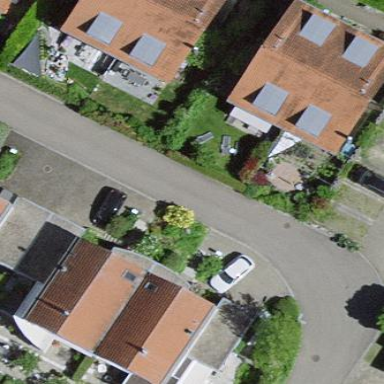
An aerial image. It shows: Simple house.